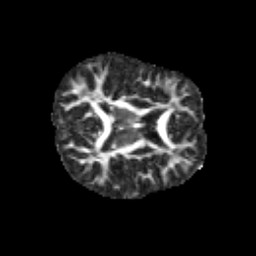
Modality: FA
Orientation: axial
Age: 9
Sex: male
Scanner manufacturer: siemens
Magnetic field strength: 3 T
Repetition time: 3.8 s
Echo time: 0.07 s